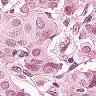
Metastatic tissue present: yes